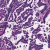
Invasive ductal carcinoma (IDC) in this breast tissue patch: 1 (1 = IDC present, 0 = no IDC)